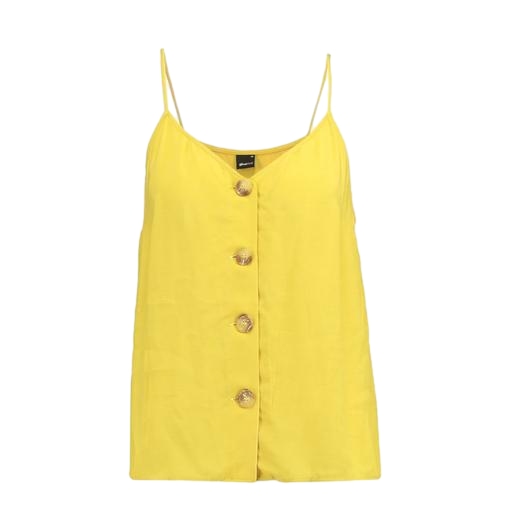
longline cami, longline vest, yellow tank top, white background